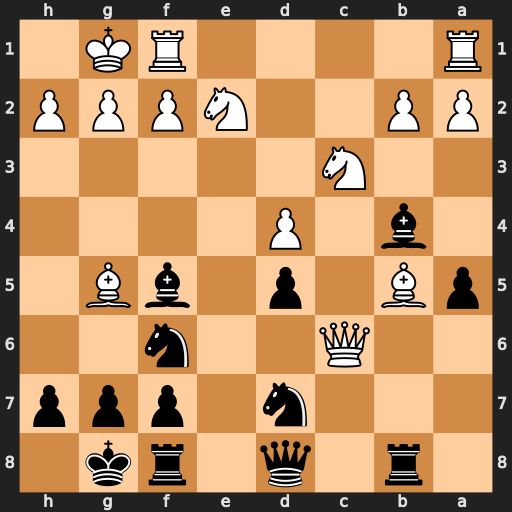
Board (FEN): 1r1q1rk1/3n1ppp/2Q2n2/pB1p1bB1/1b1P4/2N5/PP2NPPP/R4RK1
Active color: b
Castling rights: -
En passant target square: -
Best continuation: Rb6 Qxd5 Nxd5